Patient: sex M, age 60
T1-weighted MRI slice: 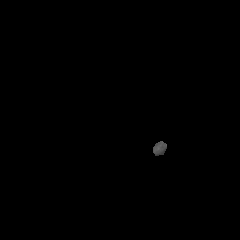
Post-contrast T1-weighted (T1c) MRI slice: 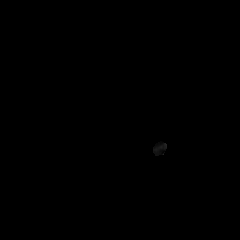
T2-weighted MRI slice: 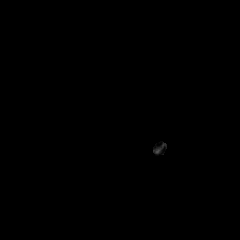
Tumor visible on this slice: no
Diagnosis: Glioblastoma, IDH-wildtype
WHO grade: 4